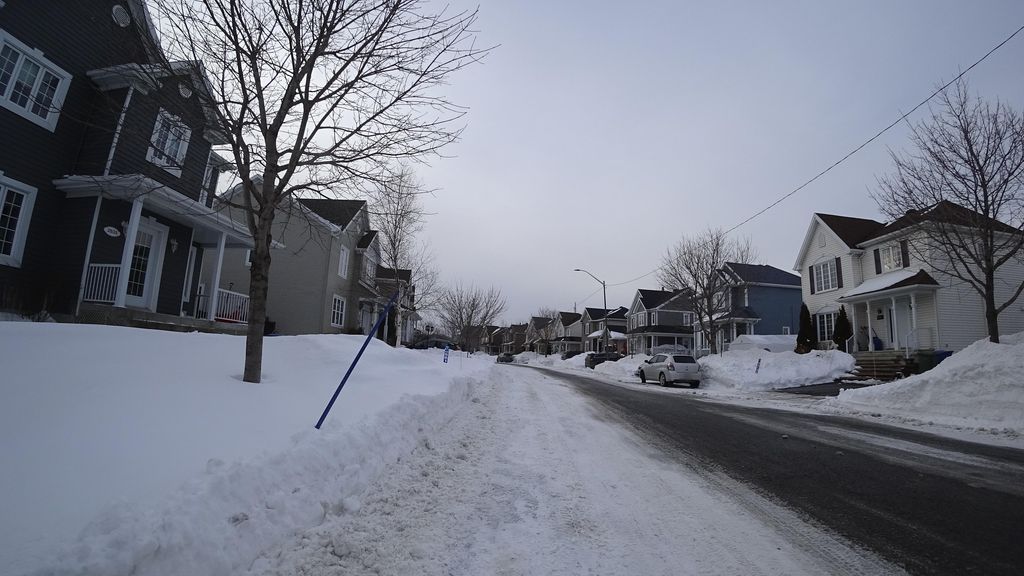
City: quebec_city